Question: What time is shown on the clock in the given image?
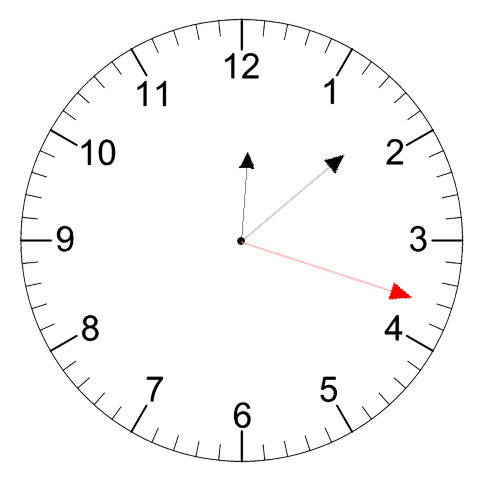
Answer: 12:08:18